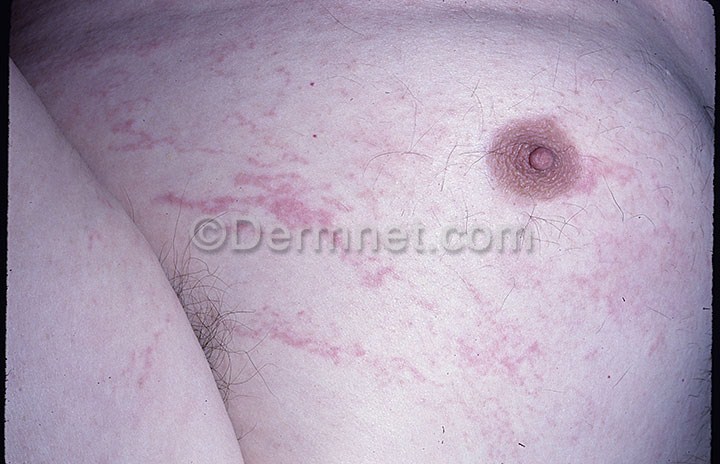
Disease: Scabies Lyme Disease and other Infestations and Bites